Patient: sex M, age 55
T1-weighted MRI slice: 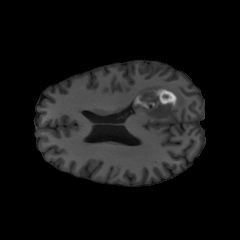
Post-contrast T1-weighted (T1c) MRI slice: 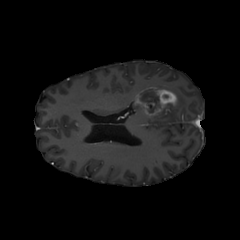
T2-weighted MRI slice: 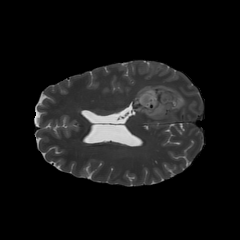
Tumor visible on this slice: yes
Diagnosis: Glioblastoma, IDH-wildtype
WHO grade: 4